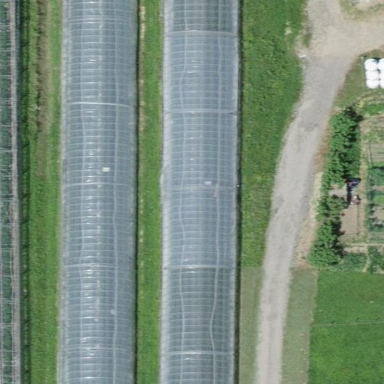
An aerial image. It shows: Greenhouse.